Question: Microsoft's introduction to <URL> control gives the syntax to fetch a value:
'''
<b><%# DataBinder.Eval(Container.DataItem, "orderid") %></b>
'''
This syntax is repeated on <URL>:
'''
<a href="<%# DataBinder.Eval(Container.DataItem, "URL") %>">...</a>
'''
But i remember this syntax being "bad" and "wrong". From the MSDN documentation of <URL> i see:
>  Because this method performs late-bound evaluation, using reflection at run time, it can cause performance to noticeably slow compared to .
So that explains i had a memory of 'Eval'. But what the "standard ASP.NET data-binding syntax"?
## Bonus Reading
- <URL>
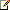
Answer: I think you can just do a cast to avoid the "late binding" penalty:
'''
<%# (((System.Data.DataRowView)Container.DataItem)["URL"]) %>
'''
Now let's say you increase performance by x%. Is it worth it to your application? The trade-off (in my opinion) is less readability.